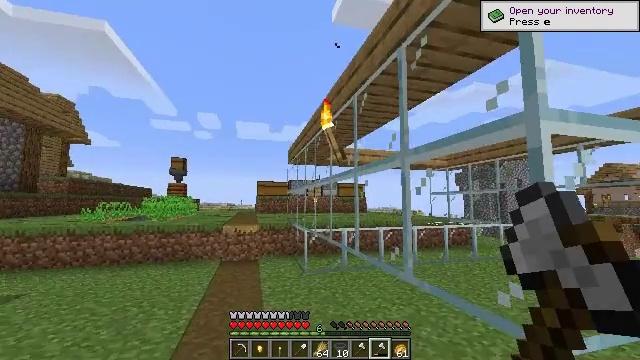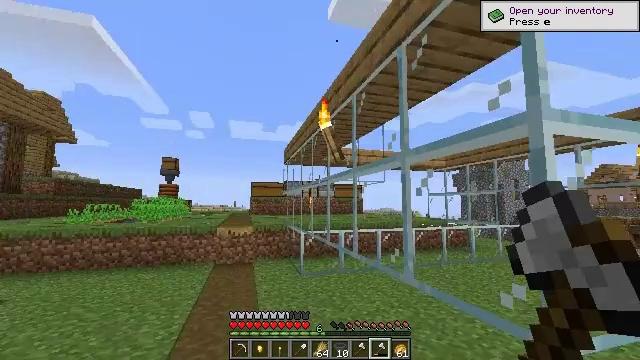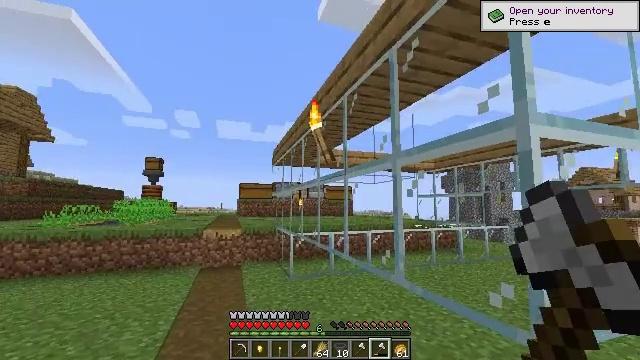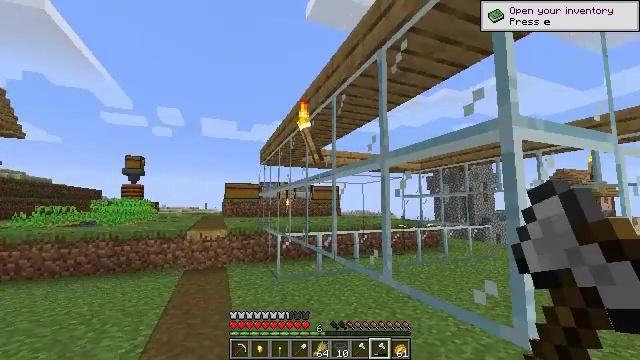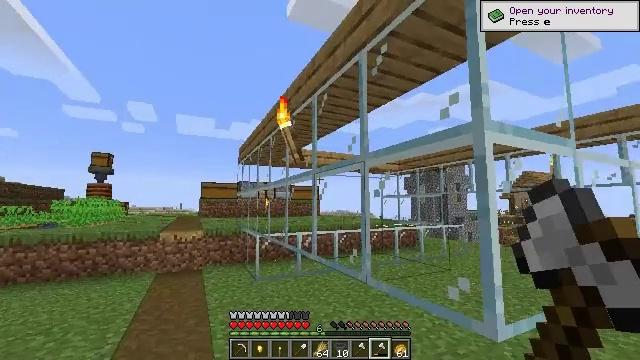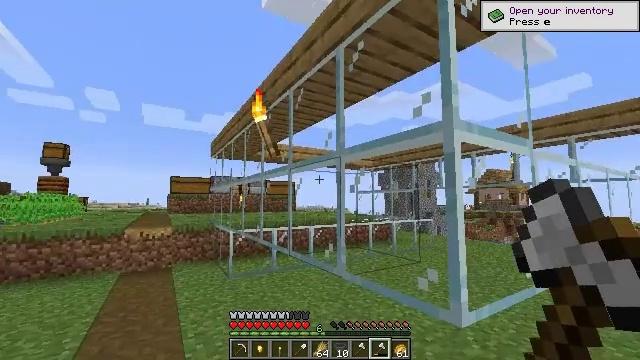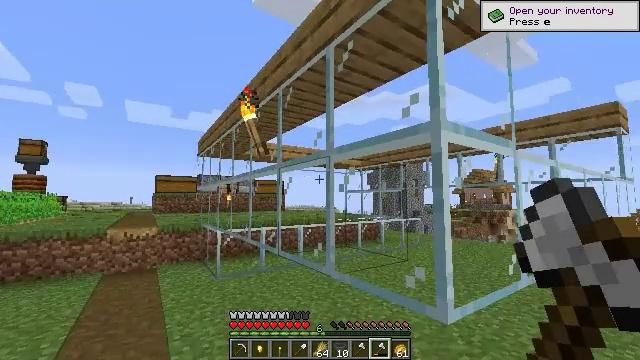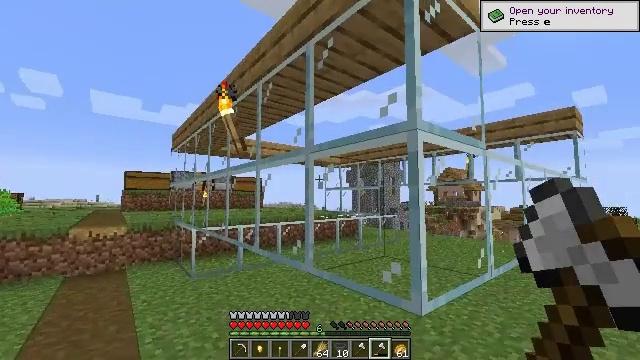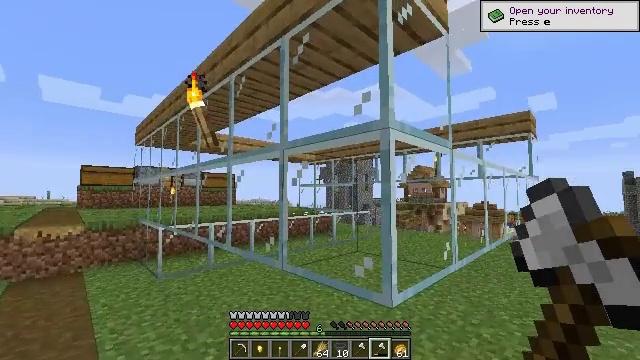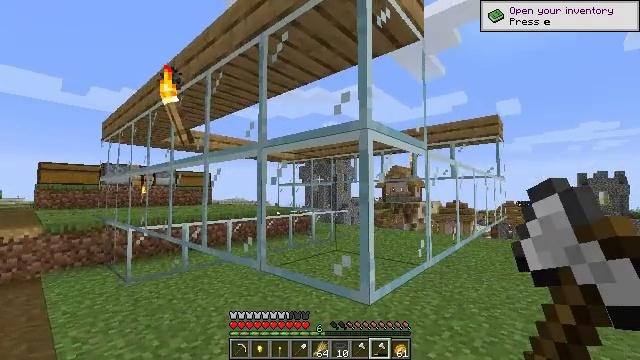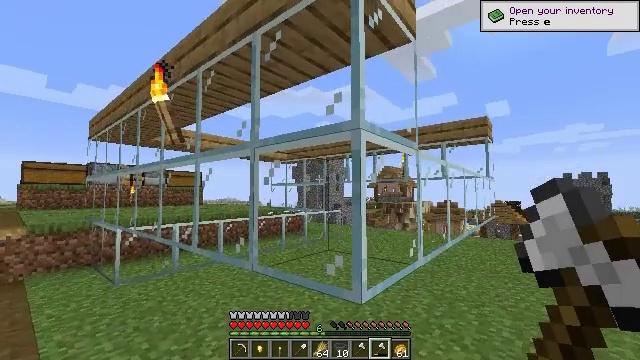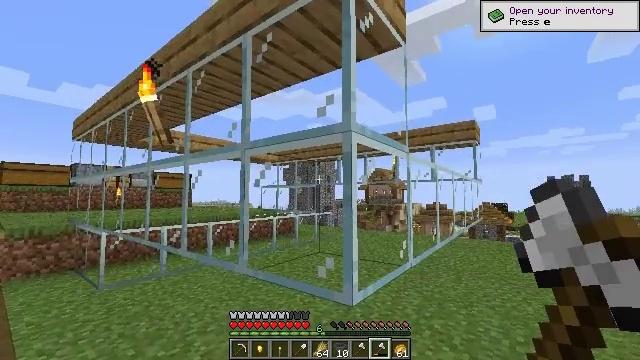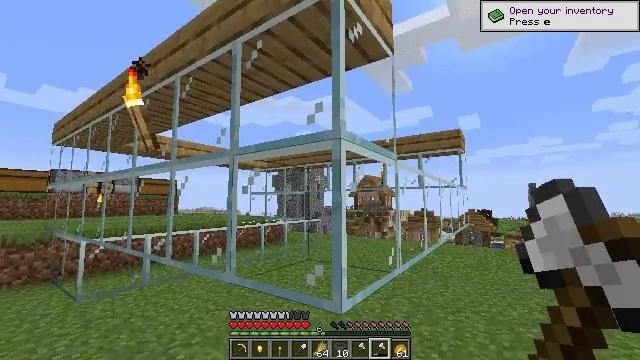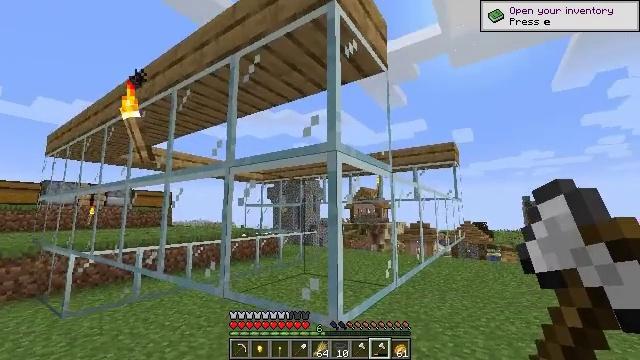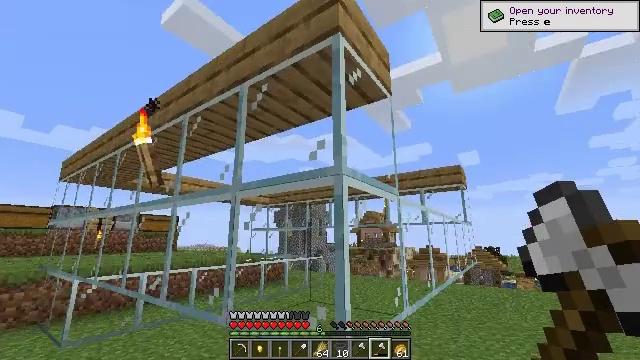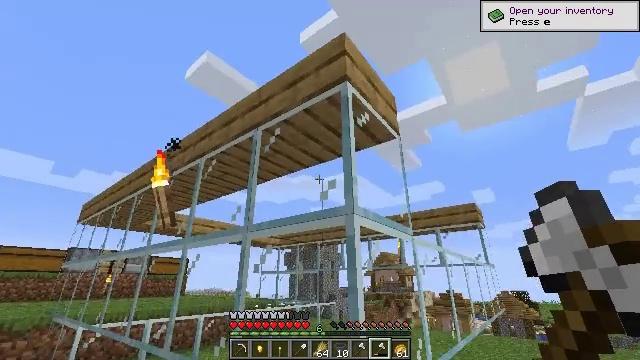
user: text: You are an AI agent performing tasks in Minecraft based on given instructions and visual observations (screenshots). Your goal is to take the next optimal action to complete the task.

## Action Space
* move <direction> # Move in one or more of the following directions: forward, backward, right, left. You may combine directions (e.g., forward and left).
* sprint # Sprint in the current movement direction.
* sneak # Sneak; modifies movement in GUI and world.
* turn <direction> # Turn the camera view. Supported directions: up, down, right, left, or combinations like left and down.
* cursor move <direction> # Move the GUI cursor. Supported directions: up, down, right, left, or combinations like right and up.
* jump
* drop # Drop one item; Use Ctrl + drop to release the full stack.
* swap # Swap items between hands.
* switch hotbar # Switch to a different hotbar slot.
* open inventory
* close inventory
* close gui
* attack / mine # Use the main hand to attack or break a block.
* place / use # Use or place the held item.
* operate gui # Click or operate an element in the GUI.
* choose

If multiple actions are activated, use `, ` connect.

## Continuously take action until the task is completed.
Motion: motion action
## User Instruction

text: Attack the glass to break it.
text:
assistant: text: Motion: turn right
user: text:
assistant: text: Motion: turn right
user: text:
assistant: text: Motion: turn right
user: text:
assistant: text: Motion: turn right
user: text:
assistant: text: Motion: turn right and down
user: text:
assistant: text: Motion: turn right
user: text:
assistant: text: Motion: turn right
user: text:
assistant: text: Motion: turn right
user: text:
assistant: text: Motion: turn right
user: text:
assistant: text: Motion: turn right
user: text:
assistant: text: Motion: turn right
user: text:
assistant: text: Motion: turn right and up
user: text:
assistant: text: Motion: turn up
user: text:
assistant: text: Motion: turn left and up
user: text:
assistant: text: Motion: turn left and up
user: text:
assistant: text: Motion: move left, turn left and up
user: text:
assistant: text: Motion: move left
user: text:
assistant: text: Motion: move left, attack / mine
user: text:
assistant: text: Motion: turn right and up, attack / mine
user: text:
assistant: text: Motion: turn right and up, attack / mine
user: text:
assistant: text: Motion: turn right, attack / mine
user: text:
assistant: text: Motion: attack / mine
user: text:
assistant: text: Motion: attack / mine
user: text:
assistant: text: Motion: attack / mine
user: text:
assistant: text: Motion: turn right, attack / mine
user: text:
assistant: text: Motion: attack / mine
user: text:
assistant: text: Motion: attack / mine
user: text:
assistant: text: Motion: attack / mine
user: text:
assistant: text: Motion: attack / mine
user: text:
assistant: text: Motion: move forward, attack / mine